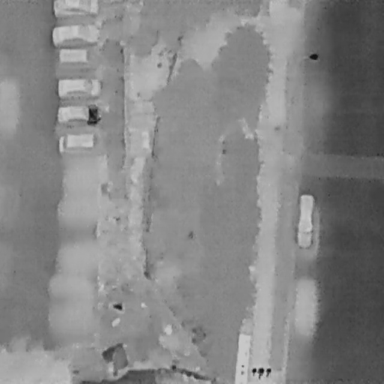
There are nine objects shown in the infrared image, including six Cars, and three People.